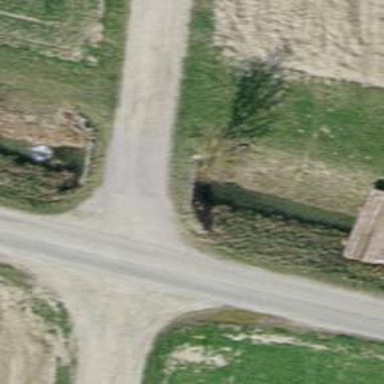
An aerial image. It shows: Track road crossing bridge with pebblestone surface. The track type is grade3.